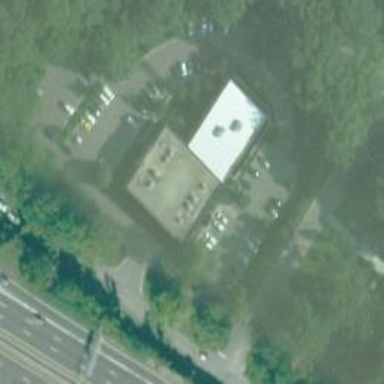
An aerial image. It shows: Commercial building.